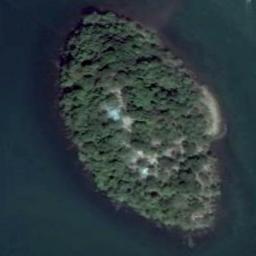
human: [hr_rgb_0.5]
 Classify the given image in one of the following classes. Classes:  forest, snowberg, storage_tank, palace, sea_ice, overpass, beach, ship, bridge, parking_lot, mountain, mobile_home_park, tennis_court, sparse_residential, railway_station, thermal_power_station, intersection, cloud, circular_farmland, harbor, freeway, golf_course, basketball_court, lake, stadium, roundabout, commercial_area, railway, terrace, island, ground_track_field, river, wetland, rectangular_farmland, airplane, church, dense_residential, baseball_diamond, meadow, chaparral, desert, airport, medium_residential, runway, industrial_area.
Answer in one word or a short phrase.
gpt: island